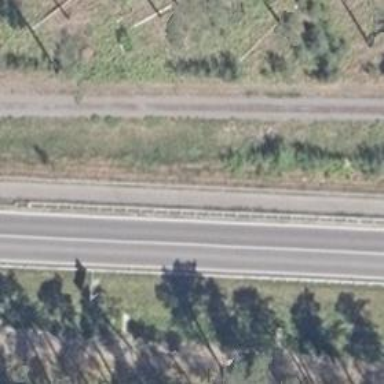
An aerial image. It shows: Path over bridge with asphalt surface.